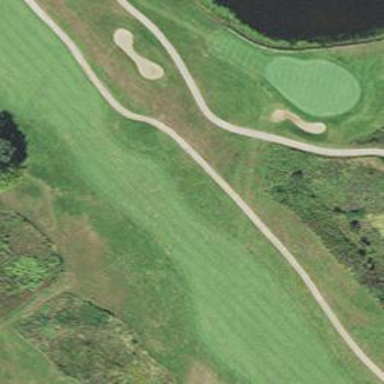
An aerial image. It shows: Golf fairway surrounded by grass.